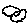
Label: cloud